Interaction volume radius: 10 \u00c5
Interaction volume height: 15 \u00c5
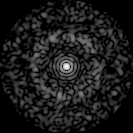
Disorder parameter: 0.8137